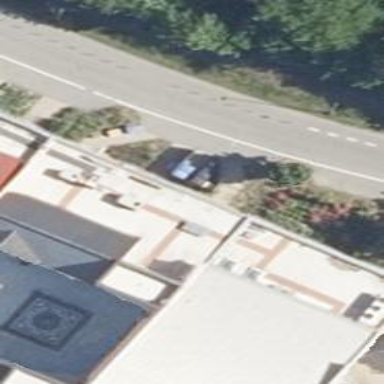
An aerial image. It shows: Building.